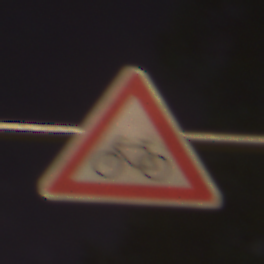
Verkehrszeichen: RadverkehrRechts
Umgebung: Outdoor, Suburban
Tageszeit: Night
Wetter: PartlyCloudy
Licht: Artificial
Jahreszeit: NotSpecified
Kontrast: HighContrast